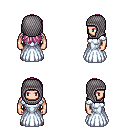
a pixel art fantasy rpg character, male body template, human, light skin, underdress, robe skirt, pink unkempt hairstyle, chain hood, brown shoes, four views (front, back, left, right), 2x2 character sprite sheet, small pixel art, hard edges, no anti-aliasing